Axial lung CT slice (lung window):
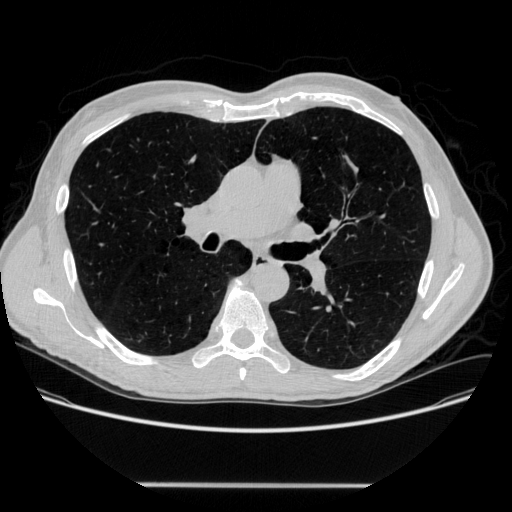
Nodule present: no